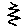
Label: zigzag